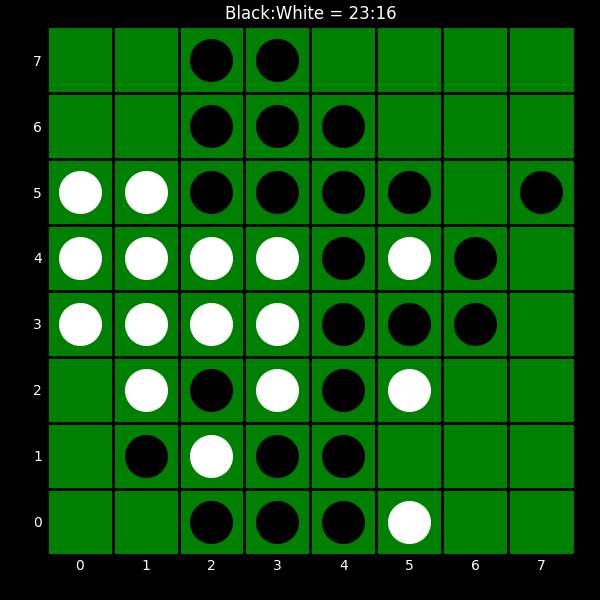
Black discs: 23
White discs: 16